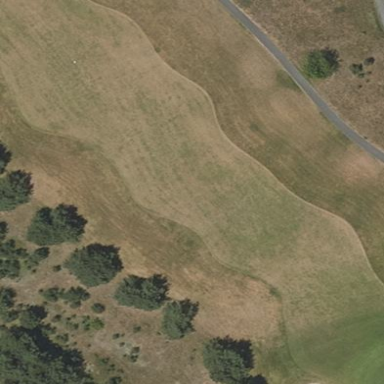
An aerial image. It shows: Scenic golf fairway.